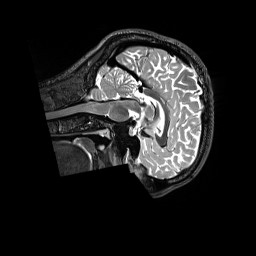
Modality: T2w
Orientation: sagittal
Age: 24
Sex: male
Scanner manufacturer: siemens
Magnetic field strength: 3 T
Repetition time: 3.2 s
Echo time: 0.728 s